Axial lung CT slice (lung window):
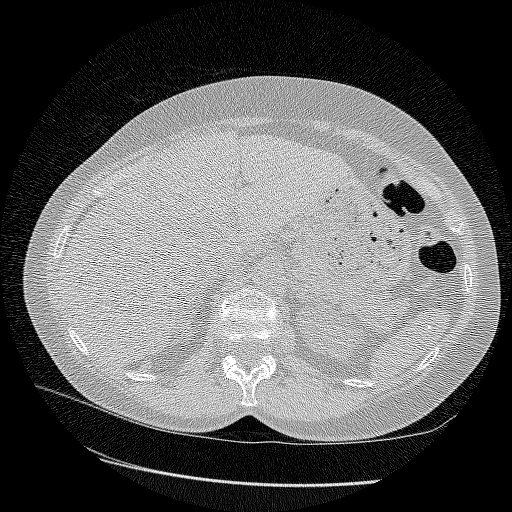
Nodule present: no